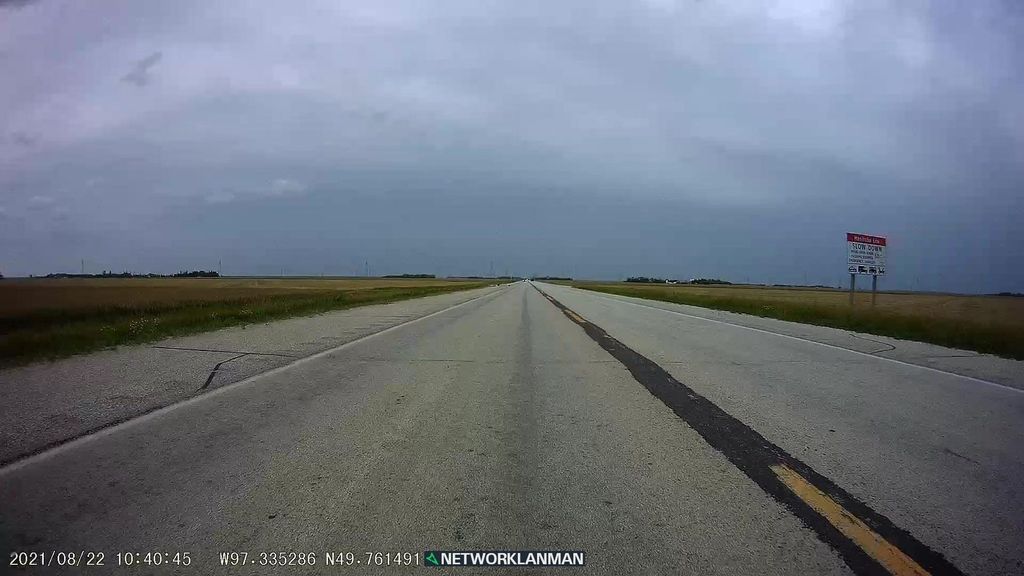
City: winnipeg